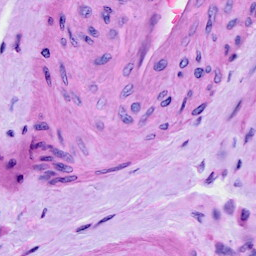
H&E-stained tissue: Cervix